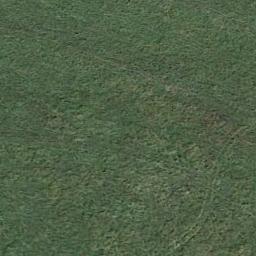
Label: meadow